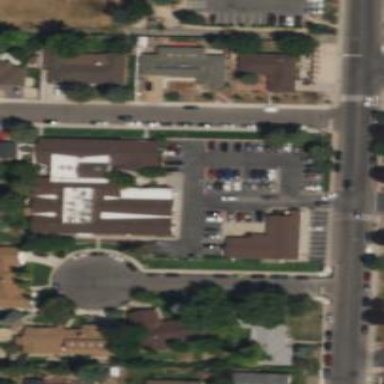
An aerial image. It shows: Building.